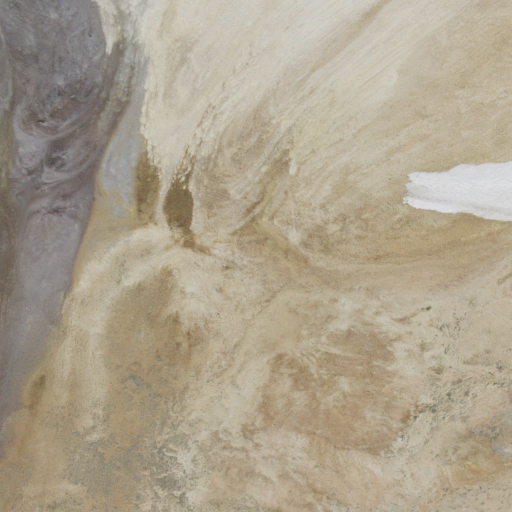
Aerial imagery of mountain in California named Wheeler Peak containing barren land, shrub, and grassland